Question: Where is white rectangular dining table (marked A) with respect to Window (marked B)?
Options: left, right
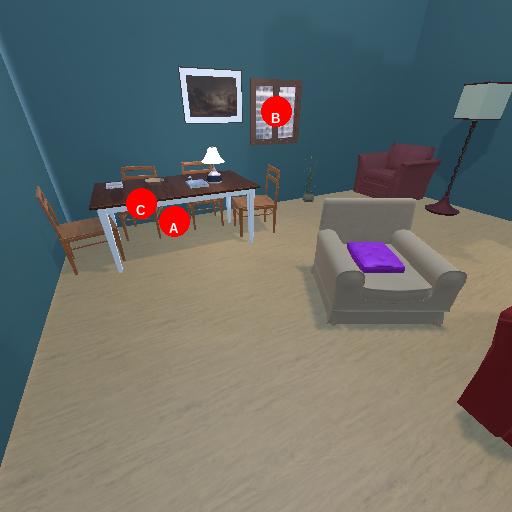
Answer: left